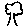
Label: tree